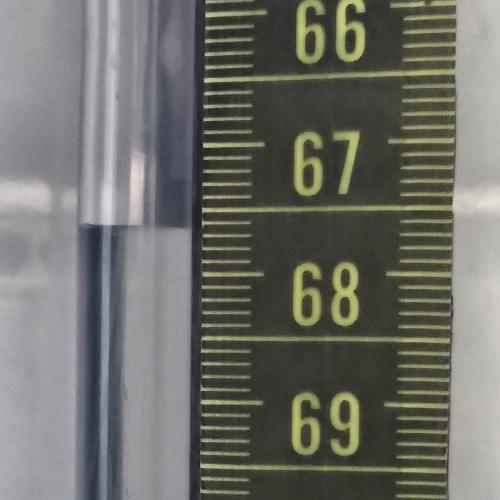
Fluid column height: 67.6 cm